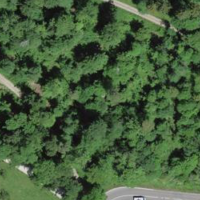
EUNIS habitat code: 44
Species observed at this site:
Mercurialis perennis
Eristalis pertinax
Brachypalpus valgus